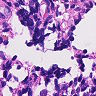
Metastatic tissue present: no